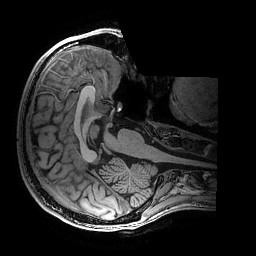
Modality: T1w
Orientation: axial
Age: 23
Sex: male
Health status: healthy
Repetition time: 2.53 s
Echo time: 0.0034 s